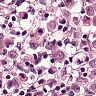
Metastatic tissue present: yes